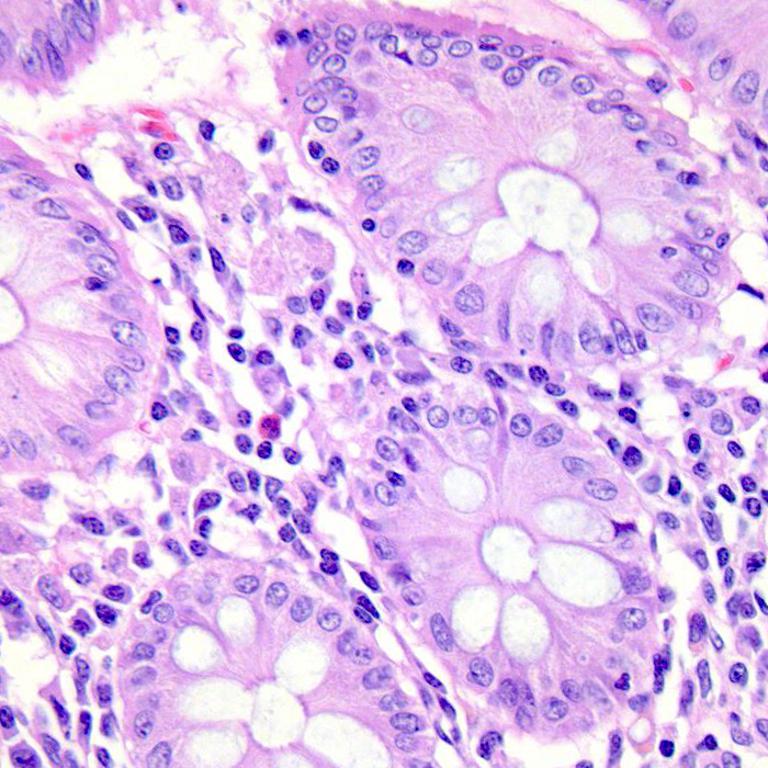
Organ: colon
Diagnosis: benign